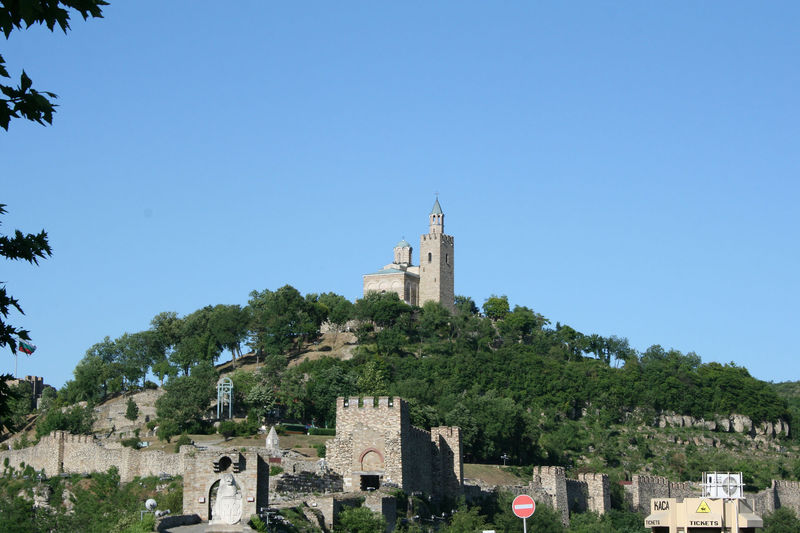
Titel: Festung von Veliko Tarnovo; Zarewez
Standort: Veliko Tarnovo (EU - Bulgarien)
Institution: Veliko Tarnovo, Bulgarien
Schlagwörter: baum, berg, blau, felsen, himmel, bäume, landschaft, anlage, stein, hügel, kirche, wald, anhöhe, turm, italien, süden, fels, mauer, wolkenlos, wehr, tor, zinnen, befestigung, foto, schild, ruine, burg, kreuz, festung, mauerwerk, ruinen, antik, kapelle, fahrzeug, marokko, forum, schutzwall, zinne, italienisch, verkehrsschild, romanum, einbahnstraße, gesperrt